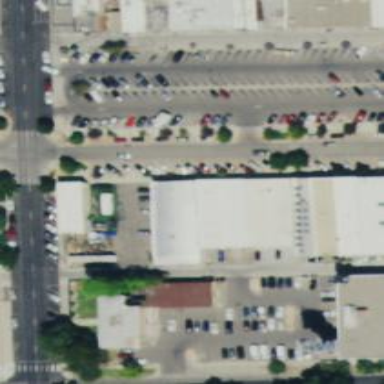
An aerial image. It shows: Parking space.